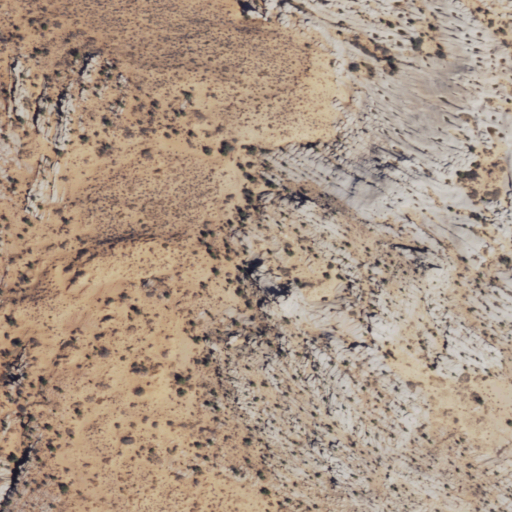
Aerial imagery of depression(s) in Arizona named Thousand Pockets containing shrub and barren land